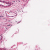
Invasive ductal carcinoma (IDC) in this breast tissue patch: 0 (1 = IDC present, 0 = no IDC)